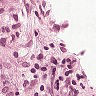
Metastatic tissue present: yes